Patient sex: M
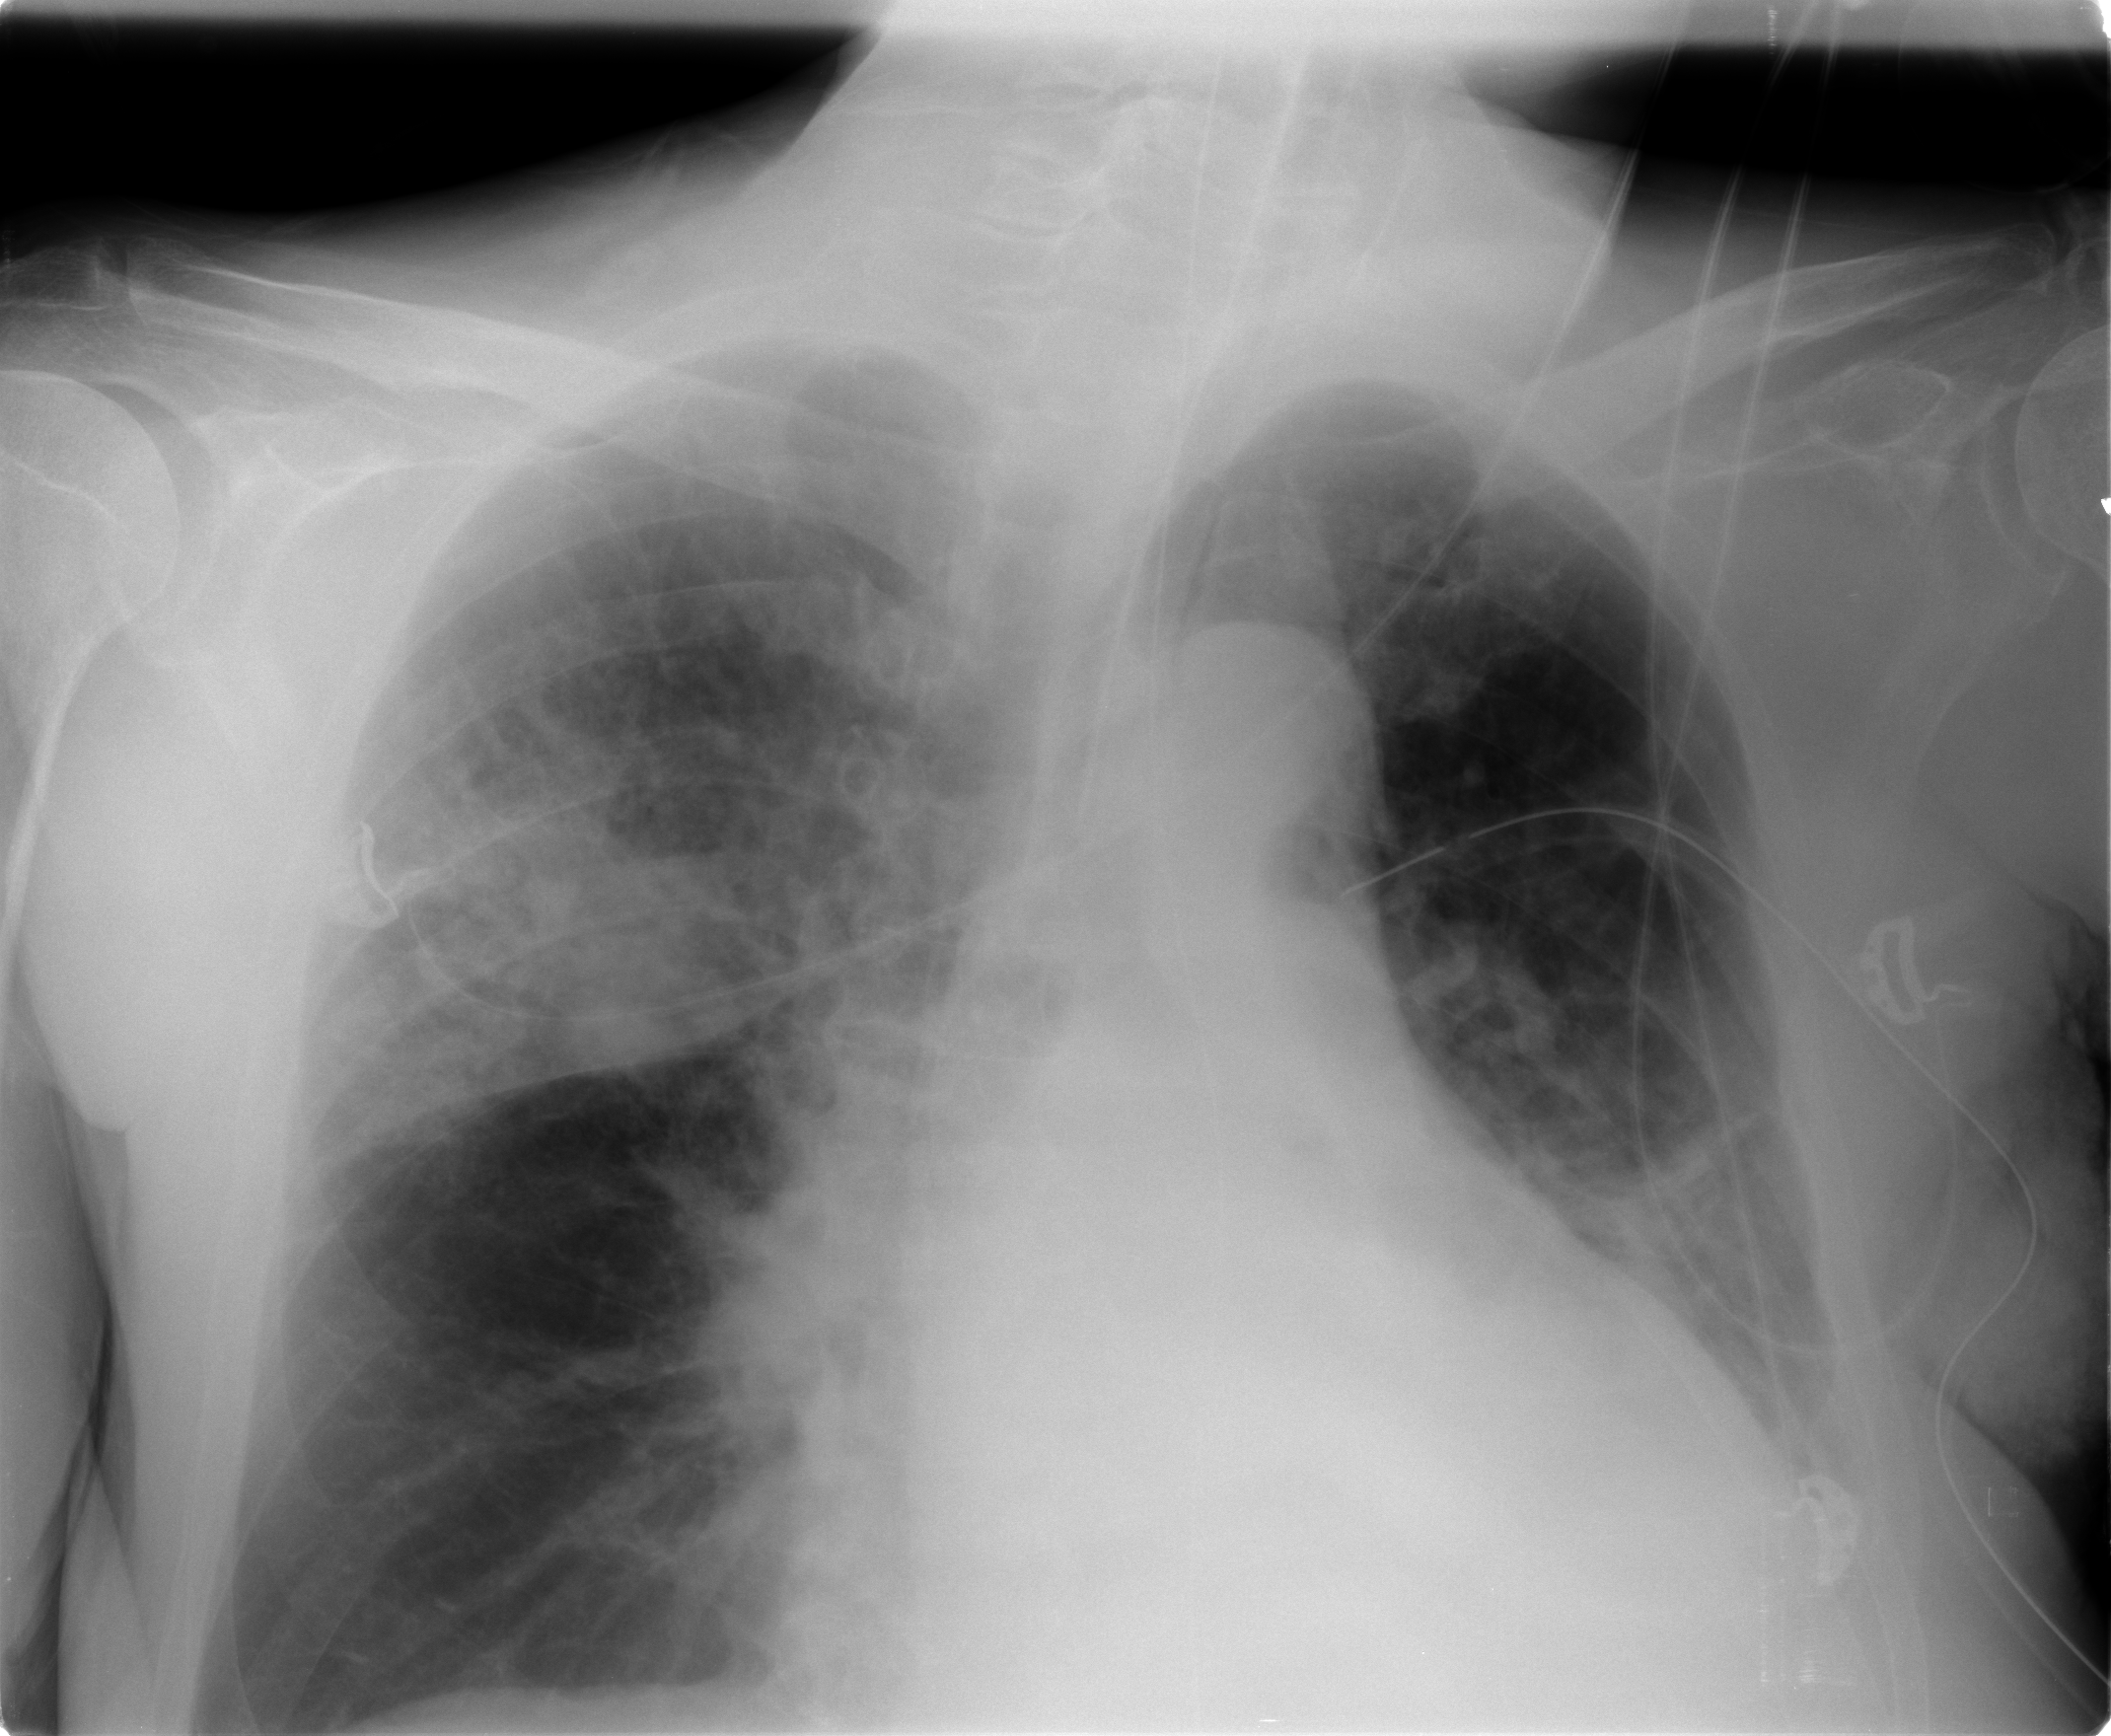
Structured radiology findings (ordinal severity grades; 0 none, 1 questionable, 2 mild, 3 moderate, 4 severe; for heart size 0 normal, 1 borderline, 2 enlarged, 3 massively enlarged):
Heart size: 2
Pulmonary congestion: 2
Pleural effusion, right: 0
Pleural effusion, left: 1
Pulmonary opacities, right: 3
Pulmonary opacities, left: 0
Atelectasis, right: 2
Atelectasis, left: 2